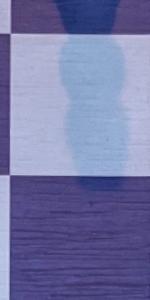
Label: Empty